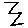
Label: zigzag